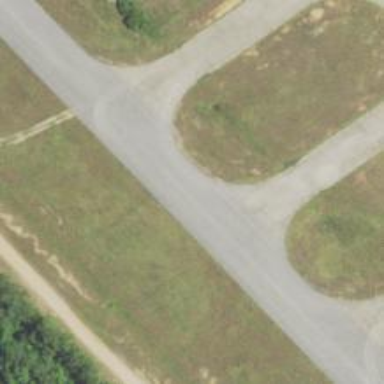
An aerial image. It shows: Image of taxiway at airport.